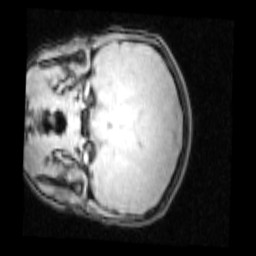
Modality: PDw
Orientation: coronal
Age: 17
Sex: female
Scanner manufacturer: siemens
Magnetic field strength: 3 T
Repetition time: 0.25 s
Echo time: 0.00103 s